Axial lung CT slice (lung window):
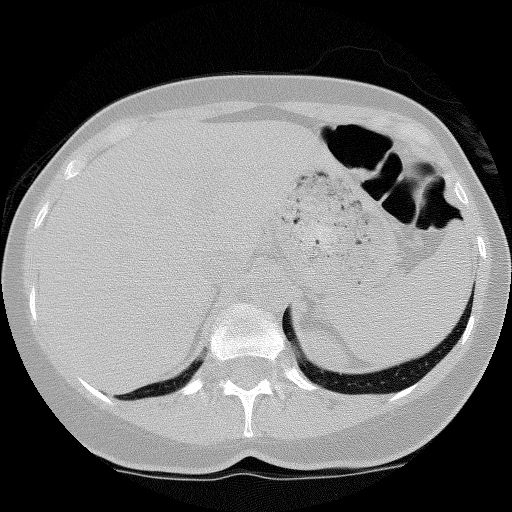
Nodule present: no